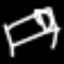
Label: bed